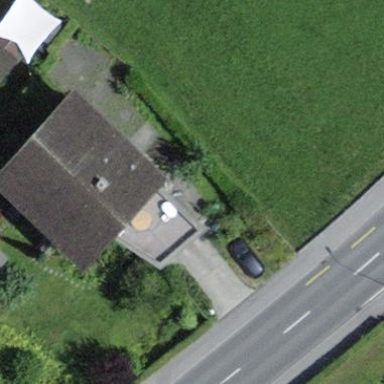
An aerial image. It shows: Residential building with gabled roof.